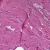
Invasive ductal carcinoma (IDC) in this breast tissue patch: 0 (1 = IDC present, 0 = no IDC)